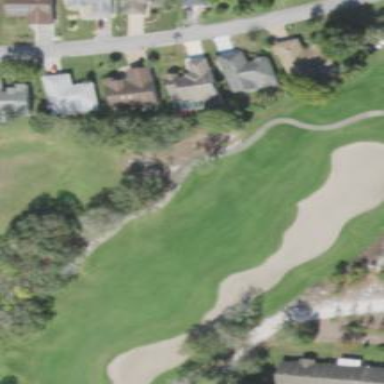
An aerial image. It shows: Golf bunker filled with natural sand.